Question: Not sure if this has been answered already as I could not find anything.
I was using Dreamweaver for the longest time but switched almost immediately to Sublime last year.
The problem is I have gotten very used to viewing and editing the related CSS & JS files linked or referenced from the parent HTML file in DW-CS6.
Is there any functionality or plugin for Sublime that enables this accessibility? - See screenshot for what I'm specifically talking about.

Thanks in advance
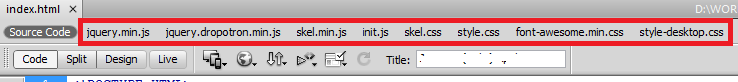
Answer: Off the top of my head, no, but I could be wrong. Instead, use "Go to anything" - +.
The thought is if you are building something, you have set up a project, which adds all the files that are a part of the thing you are building. Alternatively, you can drag & drop said folder from your computer into ST3 - this is like a de facto project.
Once done, instead of clicking 'style.css' and searching for 'myCoolClass', you can just press + and start typing. without knowing your file, I am betting you'd only have to type 'myc' or 'myco' before it is found. You can just review the part of the file - or pressing will open 'style.css'. Now you don't need to remember that myCoolClass is in 'style.css' vs 'style-desktop.css'.